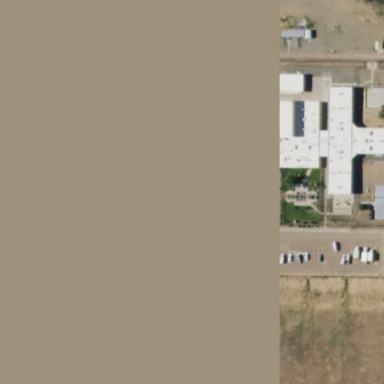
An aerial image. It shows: Prison building.